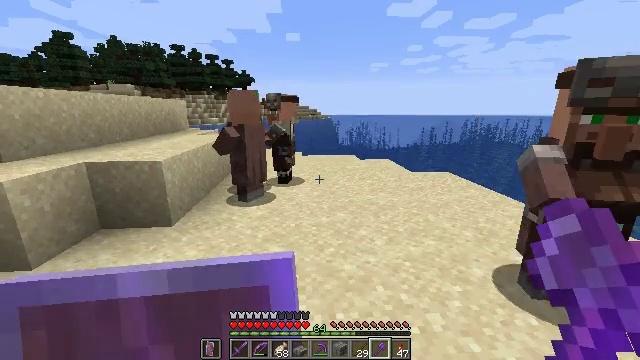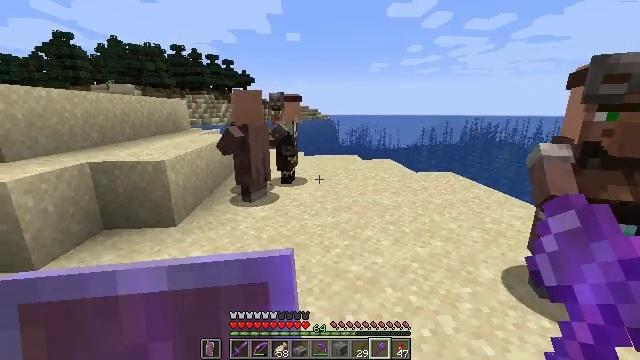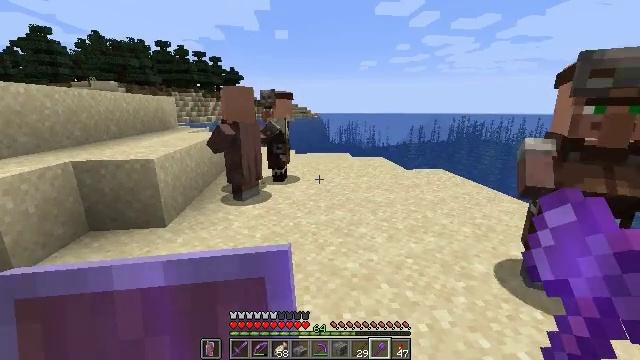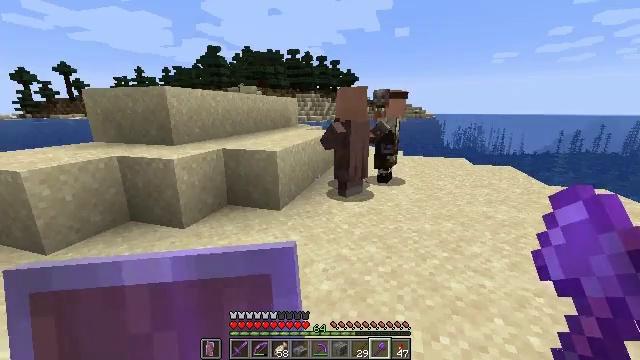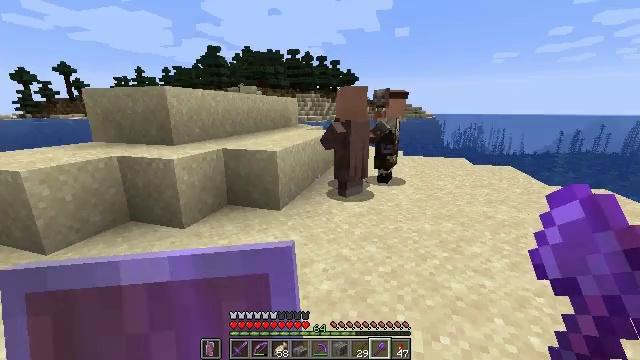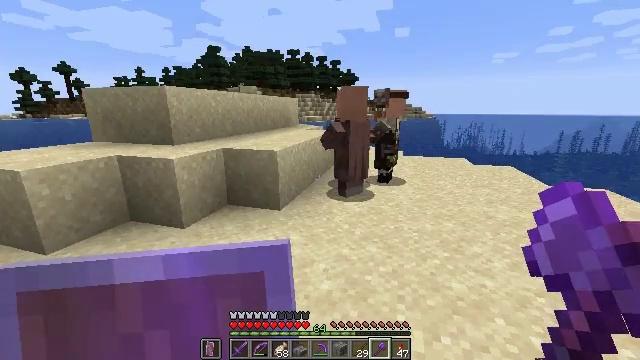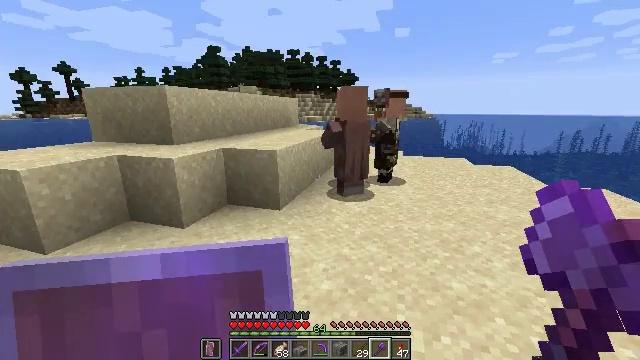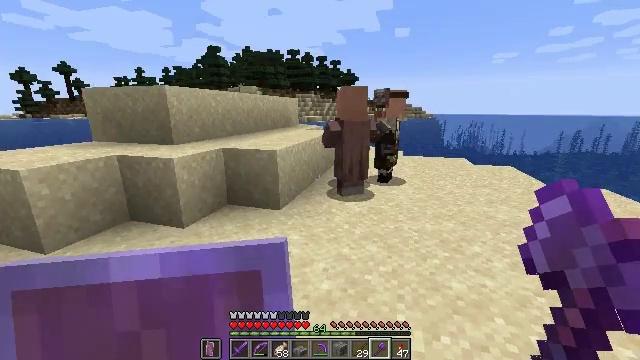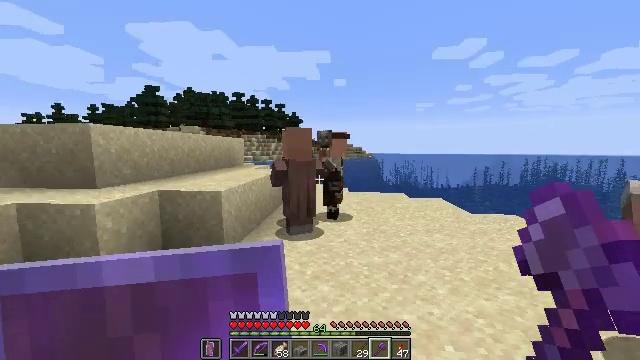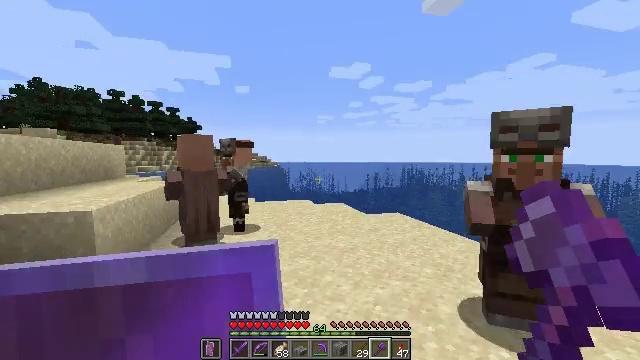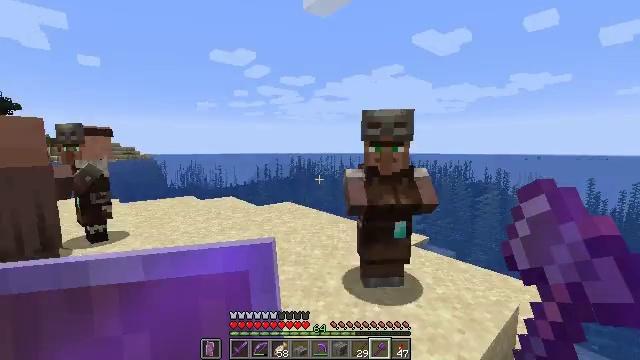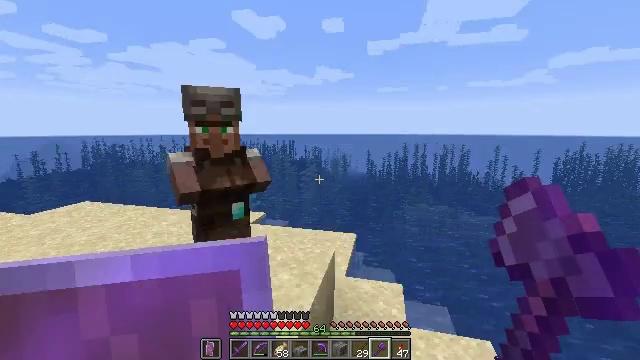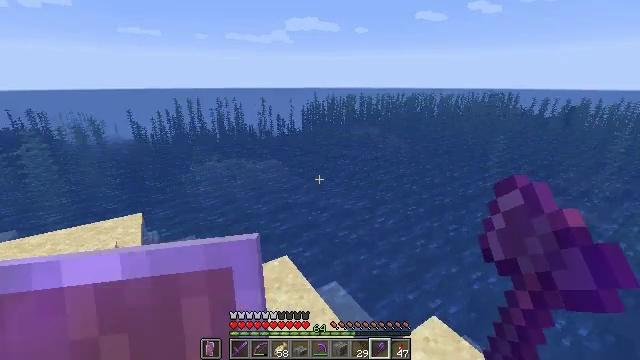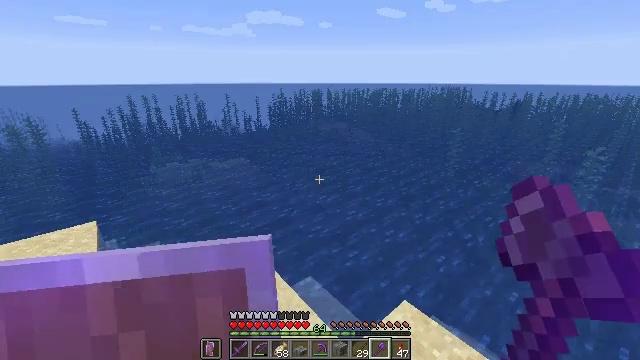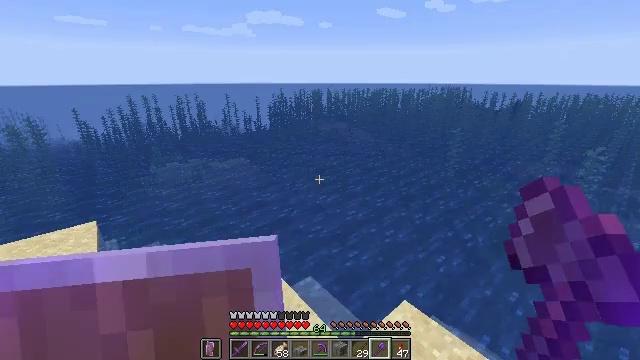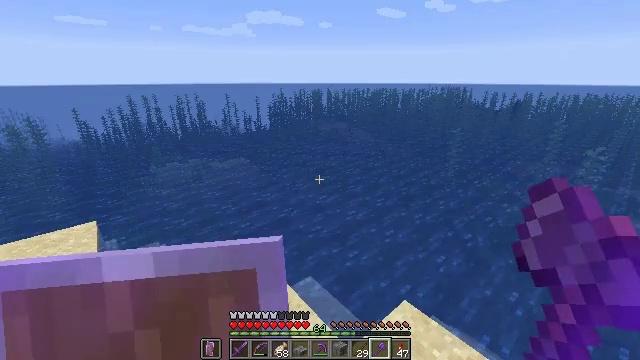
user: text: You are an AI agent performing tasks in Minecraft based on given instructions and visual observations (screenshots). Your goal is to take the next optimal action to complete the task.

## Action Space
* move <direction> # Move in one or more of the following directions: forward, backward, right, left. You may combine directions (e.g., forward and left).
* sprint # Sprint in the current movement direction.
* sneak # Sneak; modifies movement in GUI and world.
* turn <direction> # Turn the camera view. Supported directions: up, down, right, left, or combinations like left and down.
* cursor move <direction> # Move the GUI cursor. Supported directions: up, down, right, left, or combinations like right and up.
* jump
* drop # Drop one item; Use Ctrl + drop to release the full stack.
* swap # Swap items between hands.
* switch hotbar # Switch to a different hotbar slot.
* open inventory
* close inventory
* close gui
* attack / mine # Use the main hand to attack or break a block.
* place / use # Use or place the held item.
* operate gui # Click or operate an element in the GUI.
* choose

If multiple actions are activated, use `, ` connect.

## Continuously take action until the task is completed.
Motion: motion action
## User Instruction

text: Collect the blast furnace by mining it.
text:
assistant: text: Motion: no_op
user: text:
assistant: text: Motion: turn right
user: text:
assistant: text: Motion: turn left
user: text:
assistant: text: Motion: no_op
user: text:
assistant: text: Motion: no_op
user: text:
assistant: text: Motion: no_op
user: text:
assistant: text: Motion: no_op
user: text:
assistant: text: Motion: turn right and up
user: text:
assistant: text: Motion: turn right and up
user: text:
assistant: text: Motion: turn right and down
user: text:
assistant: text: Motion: turn right and down
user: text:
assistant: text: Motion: turn right and down
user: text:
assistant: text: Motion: turn right
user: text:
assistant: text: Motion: no_op
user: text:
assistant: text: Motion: no_op
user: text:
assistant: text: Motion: no_op
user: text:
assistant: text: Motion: no_op
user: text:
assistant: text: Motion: no_op
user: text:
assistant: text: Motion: turn left
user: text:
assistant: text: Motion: turn left and down
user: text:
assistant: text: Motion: turn left and down
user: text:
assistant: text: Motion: turn left
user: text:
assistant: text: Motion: no_op
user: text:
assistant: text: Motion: no_op
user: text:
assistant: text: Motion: no_op
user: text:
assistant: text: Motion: no_op
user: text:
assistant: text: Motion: no_op
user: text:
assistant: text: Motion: no_op
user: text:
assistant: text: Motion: no_op
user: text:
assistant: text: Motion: no_op